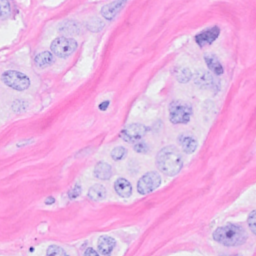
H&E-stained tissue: Breast